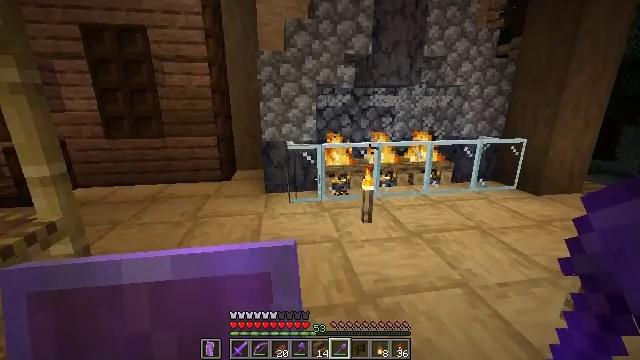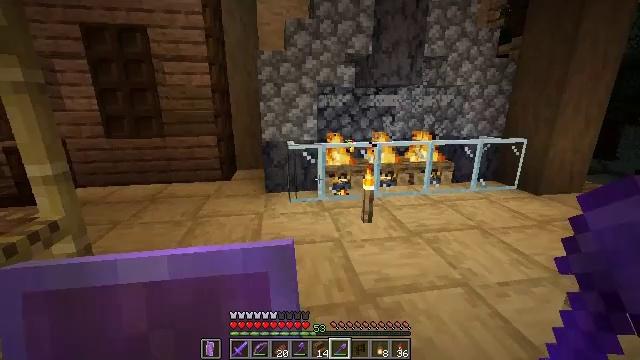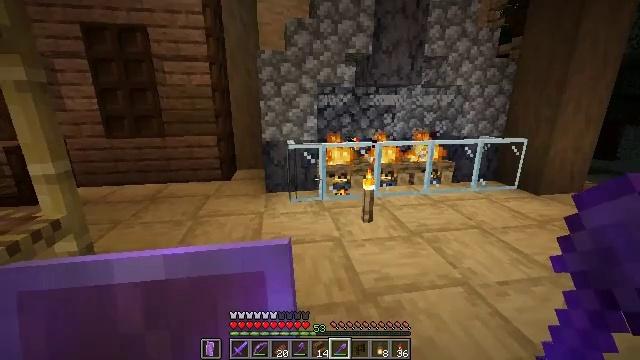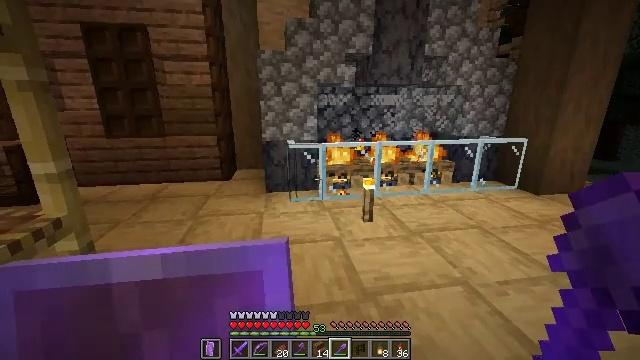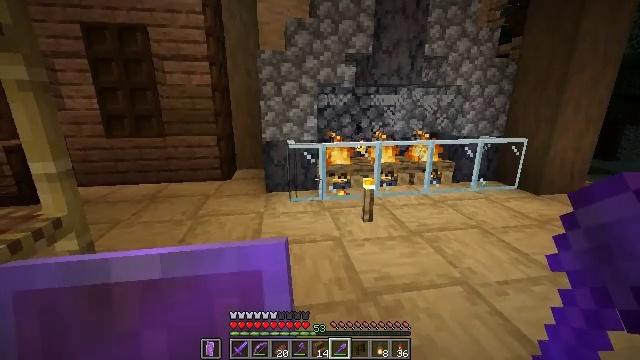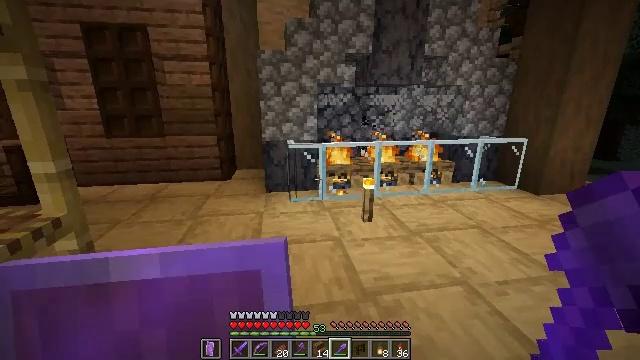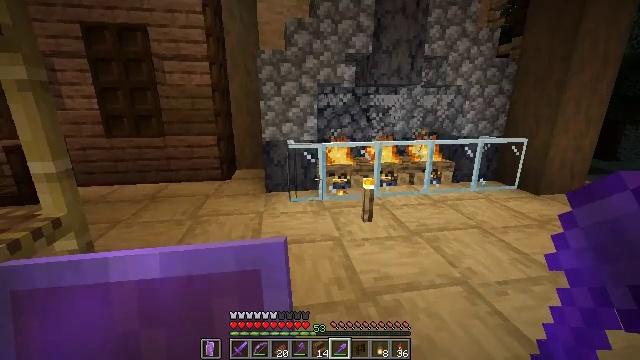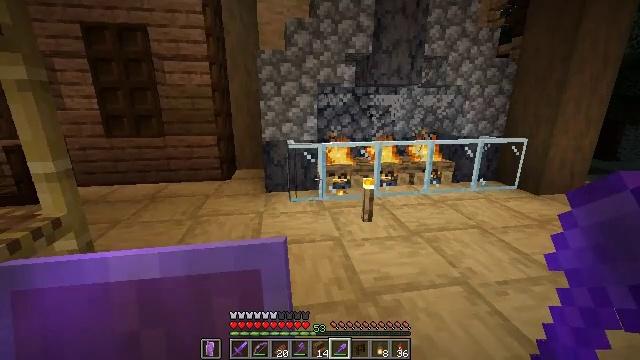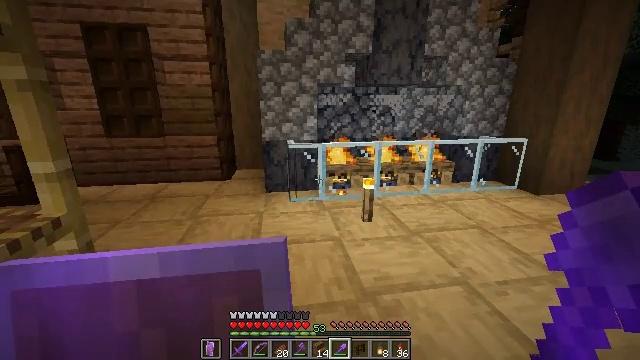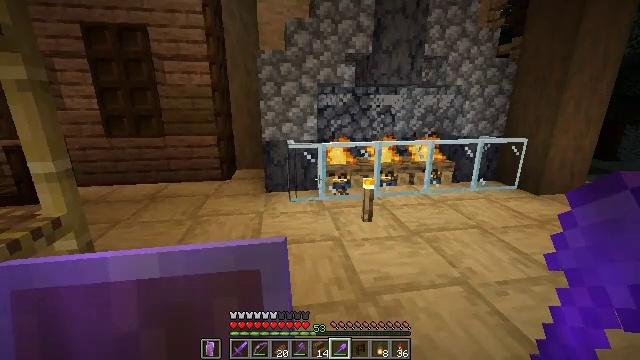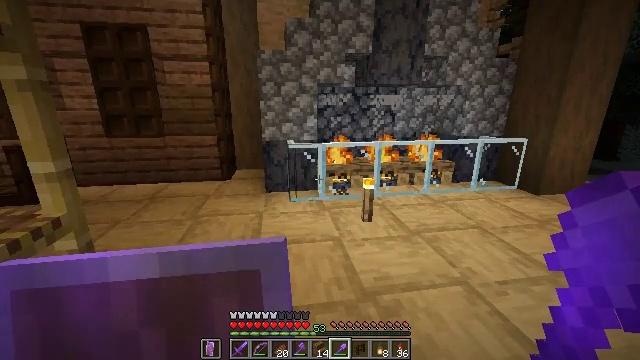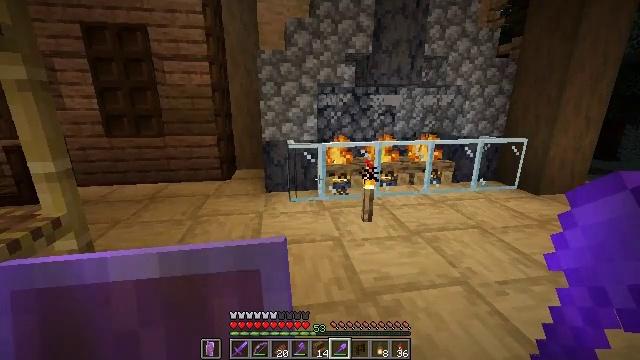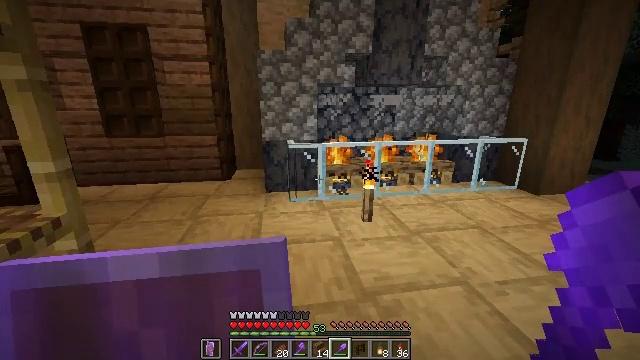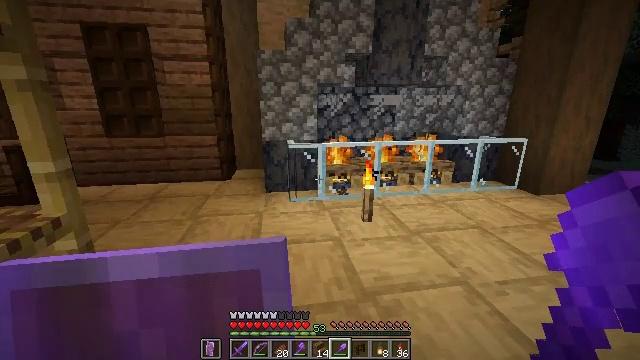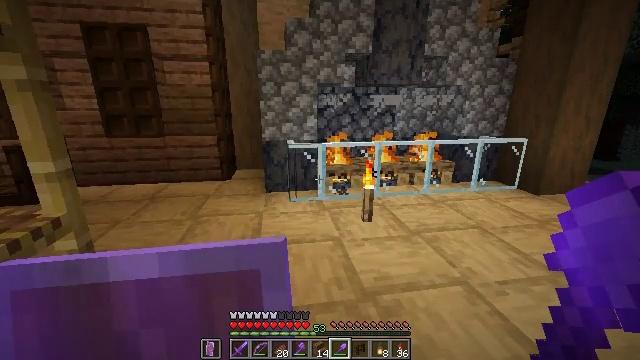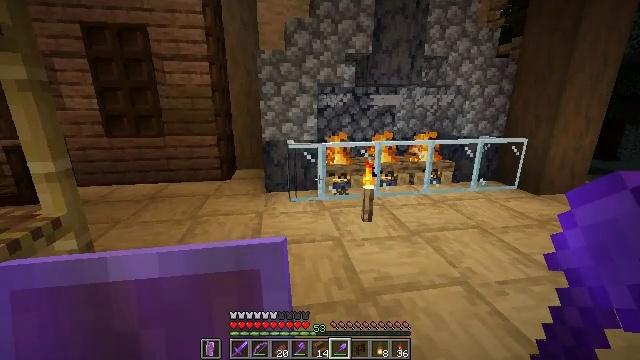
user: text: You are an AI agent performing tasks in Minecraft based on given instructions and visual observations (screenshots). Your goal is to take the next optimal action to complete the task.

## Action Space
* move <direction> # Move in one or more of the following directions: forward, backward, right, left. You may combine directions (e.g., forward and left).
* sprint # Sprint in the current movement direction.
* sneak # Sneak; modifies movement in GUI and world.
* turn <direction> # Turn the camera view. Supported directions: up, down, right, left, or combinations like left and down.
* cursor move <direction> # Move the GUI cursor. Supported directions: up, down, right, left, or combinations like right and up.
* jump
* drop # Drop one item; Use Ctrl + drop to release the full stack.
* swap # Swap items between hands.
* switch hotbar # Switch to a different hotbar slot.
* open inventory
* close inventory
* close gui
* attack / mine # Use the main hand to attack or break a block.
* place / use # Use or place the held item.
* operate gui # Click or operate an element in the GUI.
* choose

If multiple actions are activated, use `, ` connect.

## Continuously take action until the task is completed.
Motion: motion action
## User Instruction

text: Hit the beehive to retrieve it.
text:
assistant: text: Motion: no_op
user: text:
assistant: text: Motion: no_op
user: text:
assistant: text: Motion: no_op
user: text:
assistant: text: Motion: no_op
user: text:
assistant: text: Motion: no_op
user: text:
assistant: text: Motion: no_op
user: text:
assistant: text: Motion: no_op
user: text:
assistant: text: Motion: no_op
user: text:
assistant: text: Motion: no_op
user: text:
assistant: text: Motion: no_op
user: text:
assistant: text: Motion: no_op
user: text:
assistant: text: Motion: no_op
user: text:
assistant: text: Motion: no_op
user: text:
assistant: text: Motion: no_op
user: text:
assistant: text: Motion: no_op
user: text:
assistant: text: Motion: no_op
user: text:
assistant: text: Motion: no_op
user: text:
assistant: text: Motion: no_op
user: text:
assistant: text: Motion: move forward
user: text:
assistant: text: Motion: move forward
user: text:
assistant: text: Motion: move forward
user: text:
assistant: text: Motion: move forward
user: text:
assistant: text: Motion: move forward
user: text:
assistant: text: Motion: move forward
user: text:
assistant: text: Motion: move forward
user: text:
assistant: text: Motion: move forward
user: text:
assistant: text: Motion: move forward, turn right and up
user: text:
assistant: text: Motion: move forward, turn right and up
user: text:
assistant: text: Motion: move forward, turn right and up
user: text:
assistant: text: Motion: move forward, turn right